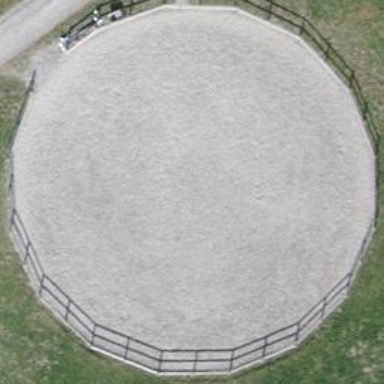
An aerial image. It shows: Equestrian pitch for leisure land sports.